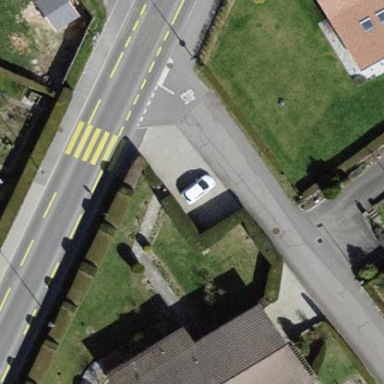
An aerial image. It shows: Street-side parking area.